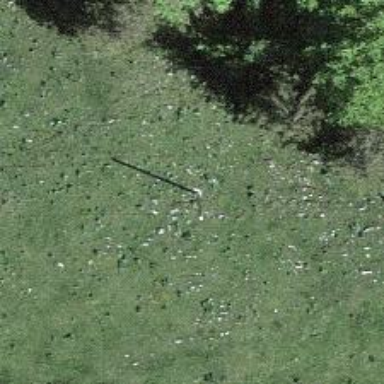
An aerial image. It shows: Power pole.